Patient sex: M
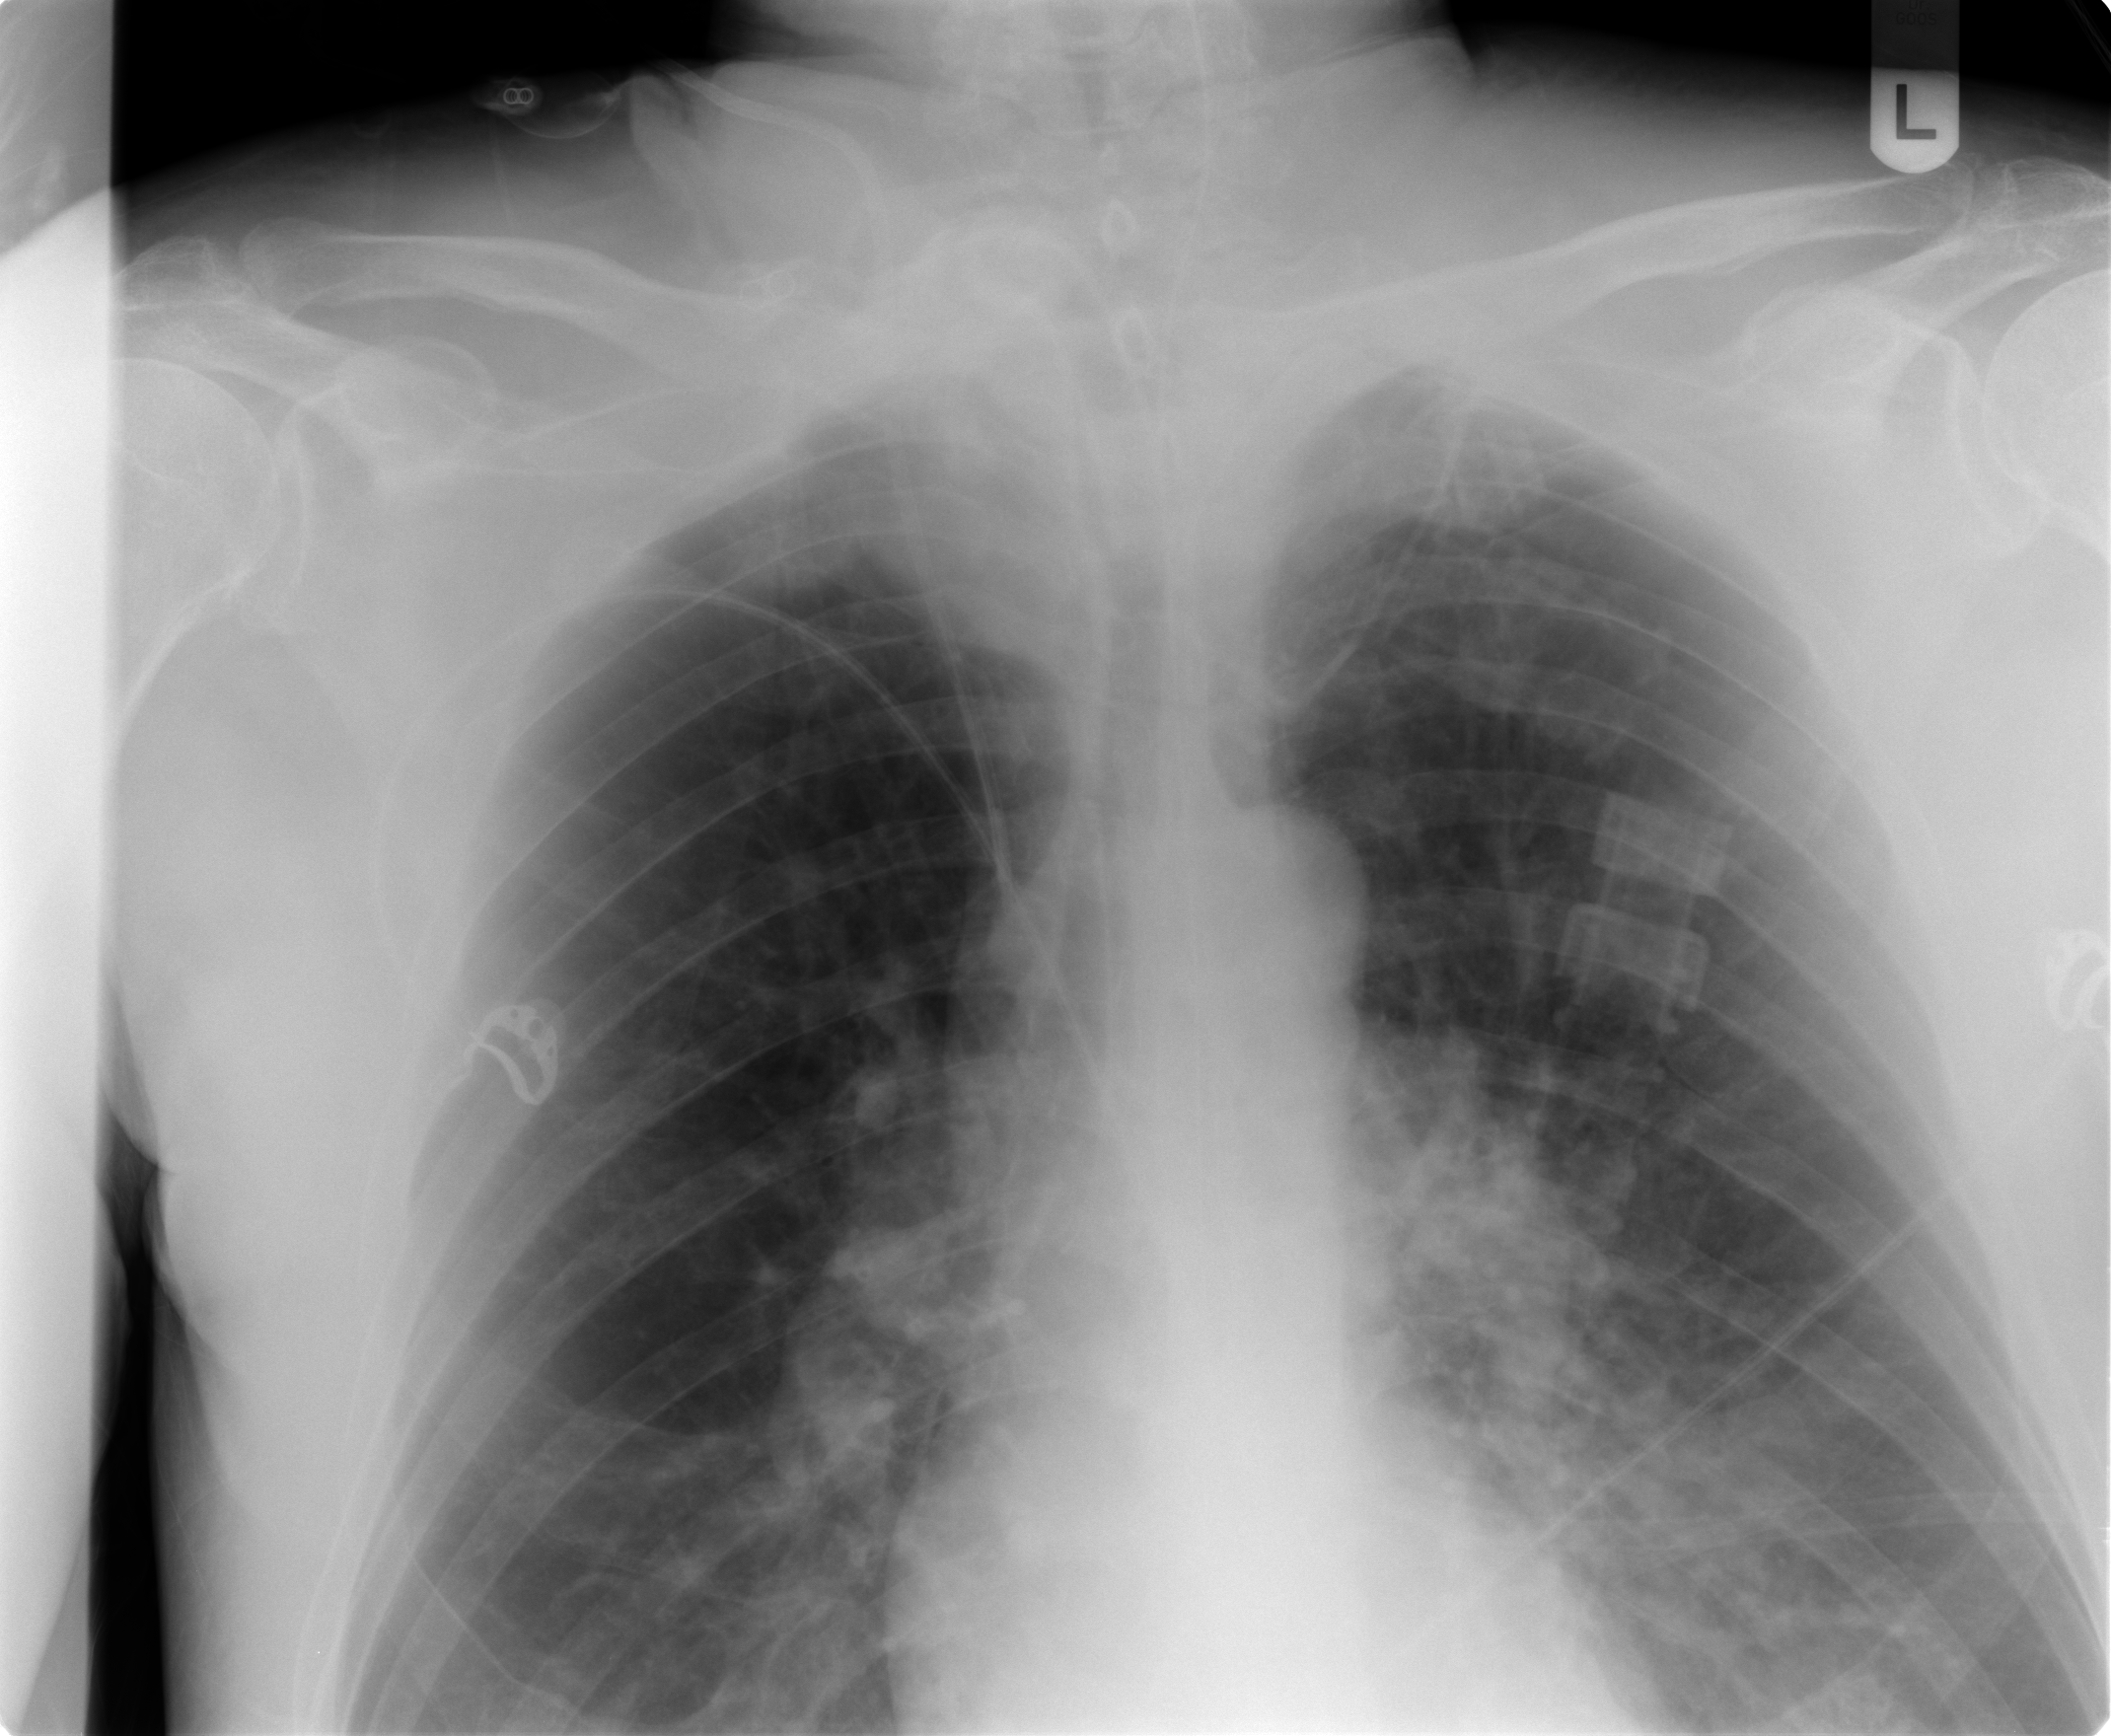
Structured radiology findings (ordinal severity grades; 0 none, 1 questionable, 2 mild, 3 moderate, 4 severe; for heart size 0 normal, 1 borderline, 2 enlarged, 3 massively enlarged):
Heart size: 0
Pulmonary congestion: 2
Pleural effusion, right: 0
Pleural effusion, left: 0
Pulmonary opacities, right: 0
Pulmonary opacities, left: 0
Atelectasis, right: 1
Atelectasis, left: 1